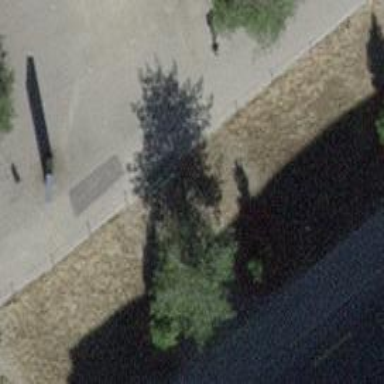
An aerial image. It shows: Bench.